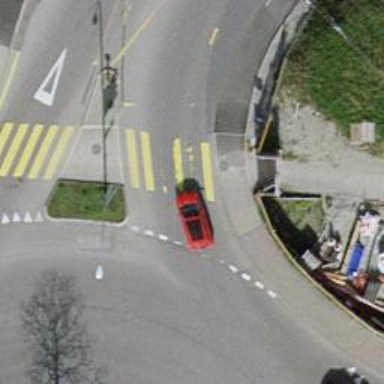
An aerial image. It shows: Uncontrolled zebra crossing on the road.